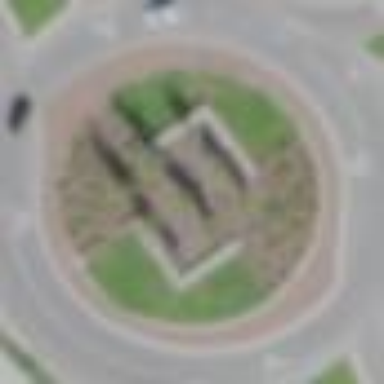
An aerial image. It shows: Roundabout at tertiary road junction.